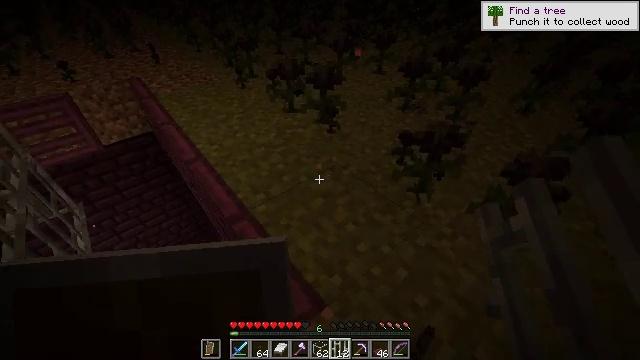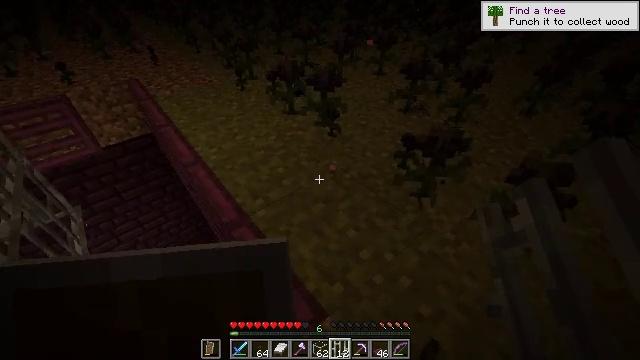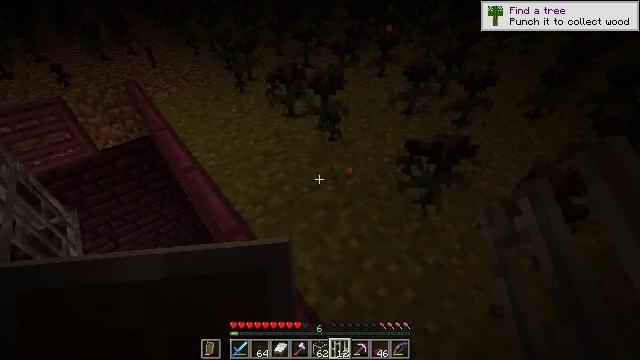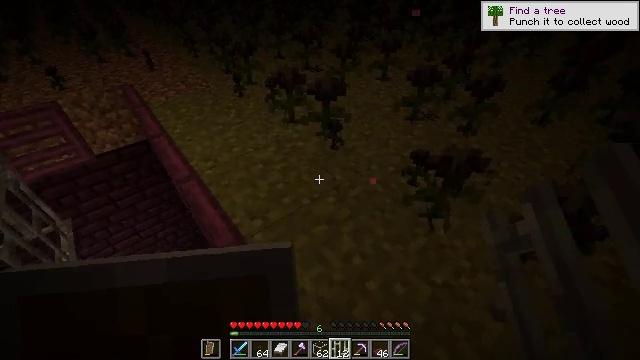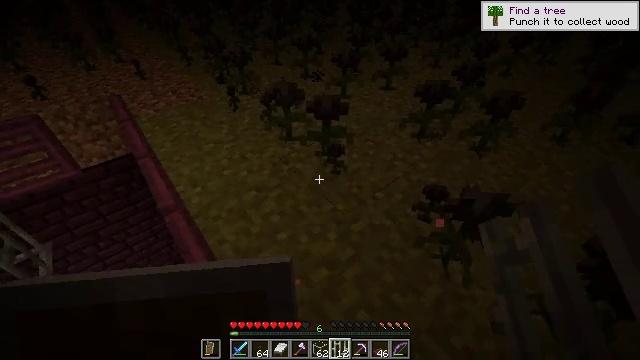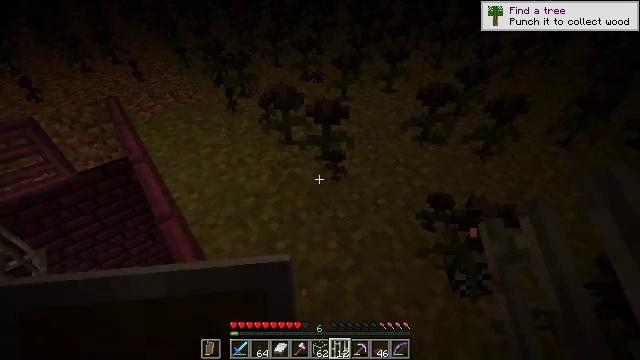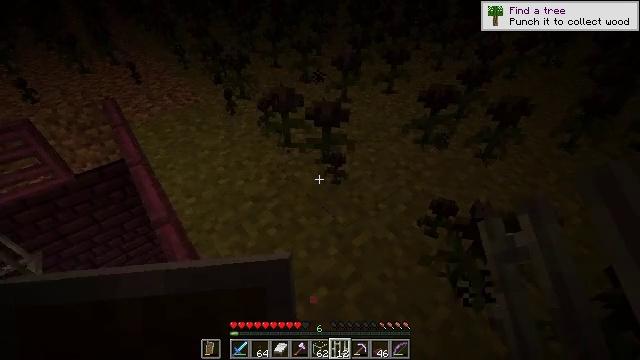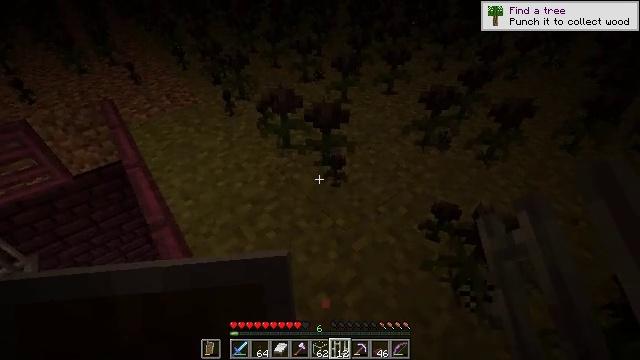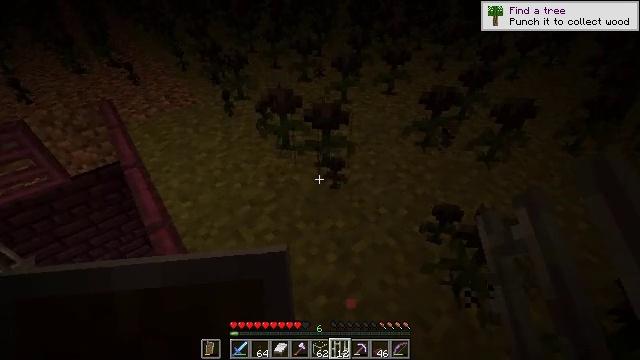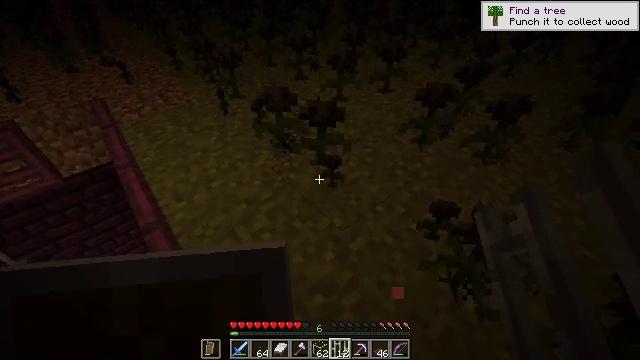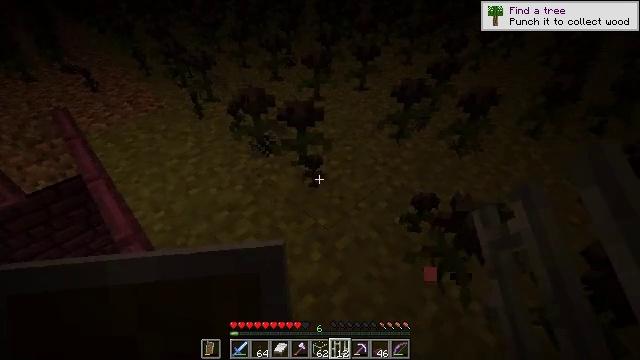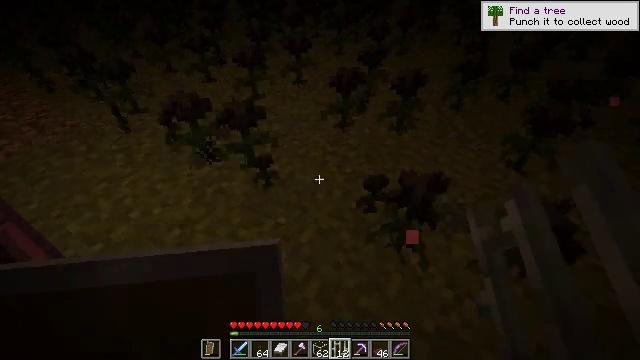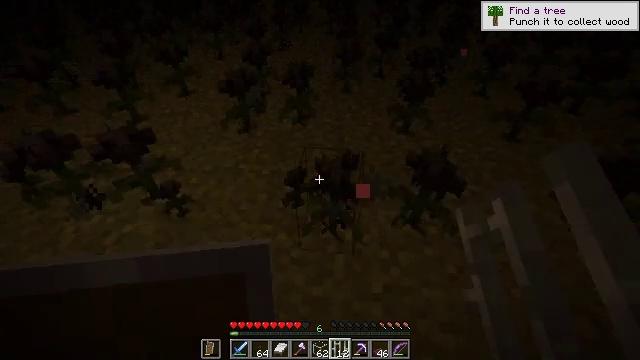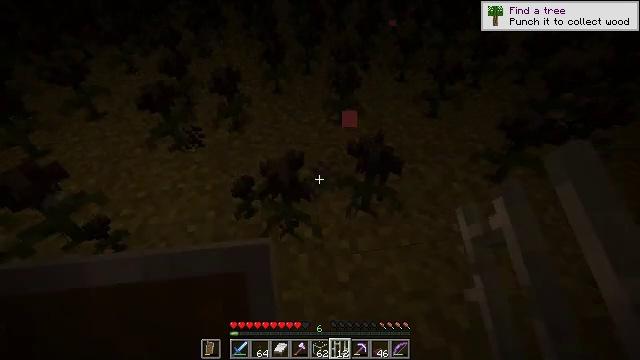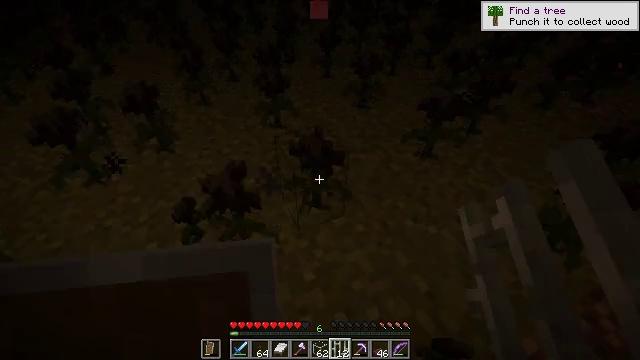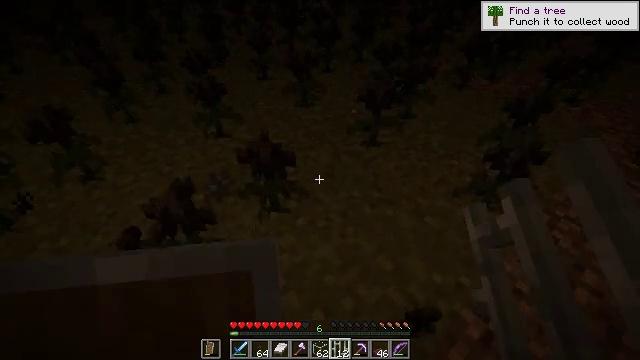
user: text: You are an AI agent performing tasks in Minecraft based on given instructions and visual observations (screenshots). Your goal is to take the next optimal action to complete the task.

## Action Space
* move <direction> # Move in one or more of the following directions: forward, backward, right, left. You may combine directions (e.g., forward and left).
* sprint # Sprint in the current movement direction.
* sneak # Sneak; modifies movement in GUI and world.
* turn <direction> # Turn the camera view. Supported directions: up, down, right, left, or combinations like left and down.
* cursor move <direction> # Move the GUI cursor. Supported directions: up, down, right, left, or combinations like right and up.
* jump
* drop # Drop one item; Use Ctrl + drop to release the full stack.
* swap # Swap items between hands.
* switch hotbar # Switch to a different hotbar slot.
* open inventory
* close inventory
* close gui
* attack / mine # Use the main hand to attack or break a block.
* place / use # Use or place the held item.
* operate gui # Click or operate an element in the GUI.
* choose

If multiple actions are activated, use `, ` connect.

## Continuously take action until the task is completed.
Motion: motion action
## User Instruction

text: Gather the dangerous wither rose.
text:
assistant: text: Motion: move forward
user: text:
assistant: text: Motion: move forward
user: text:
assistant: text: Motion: move forward
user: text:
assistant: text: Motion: move forward
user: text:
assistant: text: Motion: no_op
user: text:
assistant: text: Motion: no_op
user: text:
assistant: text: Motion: no_op
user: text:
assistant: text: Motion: no_op
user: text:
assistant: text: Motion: no_op
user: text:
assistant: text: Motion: turn right
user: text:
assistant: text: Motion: turn right and down
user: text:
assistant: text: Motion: turn right
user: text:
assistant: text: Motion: turn right
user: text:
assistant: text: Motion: turn right
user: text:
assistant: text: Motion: turn right
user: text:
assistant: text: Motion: turn right and up
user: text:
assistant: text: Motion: turn right
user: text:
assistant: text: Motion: turn right
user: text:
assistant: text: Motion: turn right and down
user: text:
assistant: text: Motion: turn right and up
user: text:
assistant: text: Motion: no_op
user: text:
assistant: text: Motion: no_op
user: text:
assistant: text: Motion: turn right
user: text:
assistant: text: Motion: no_op
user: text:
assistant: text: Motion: turn right and down
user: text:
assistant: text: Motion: turn right and down
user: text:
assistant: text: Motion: turn right
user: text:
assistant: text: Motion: turn right
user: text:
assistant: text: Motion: turn right
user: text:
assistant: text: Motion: no_op